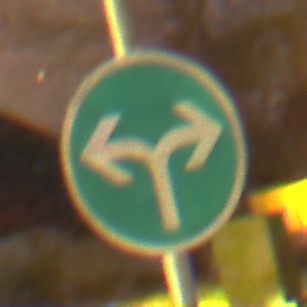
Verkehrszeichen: VorgeschriebeneFahrtrichtungRechtsOderLinks
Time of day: Night
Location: Outdoor (Suburban)
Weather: Clear
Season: NotSpecified
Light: Artificial